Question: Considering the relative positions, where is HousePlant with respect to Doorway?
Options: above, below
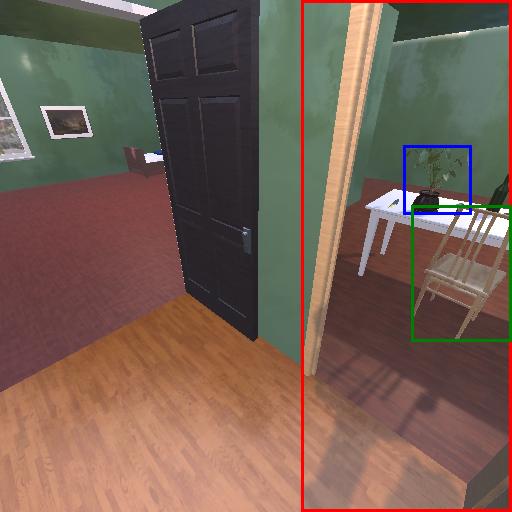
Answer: above